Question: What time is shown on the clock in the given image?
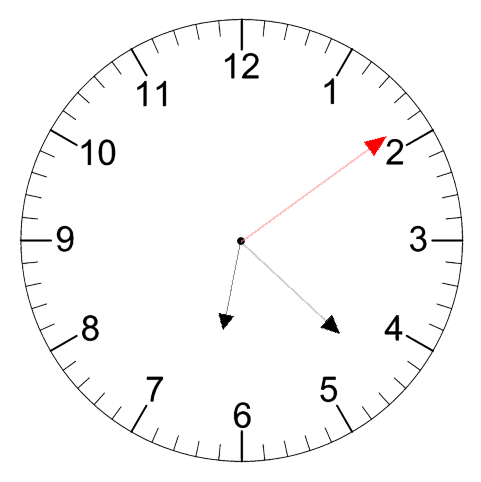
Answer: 06:22:09